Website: lowes
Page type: stored-credit-cards
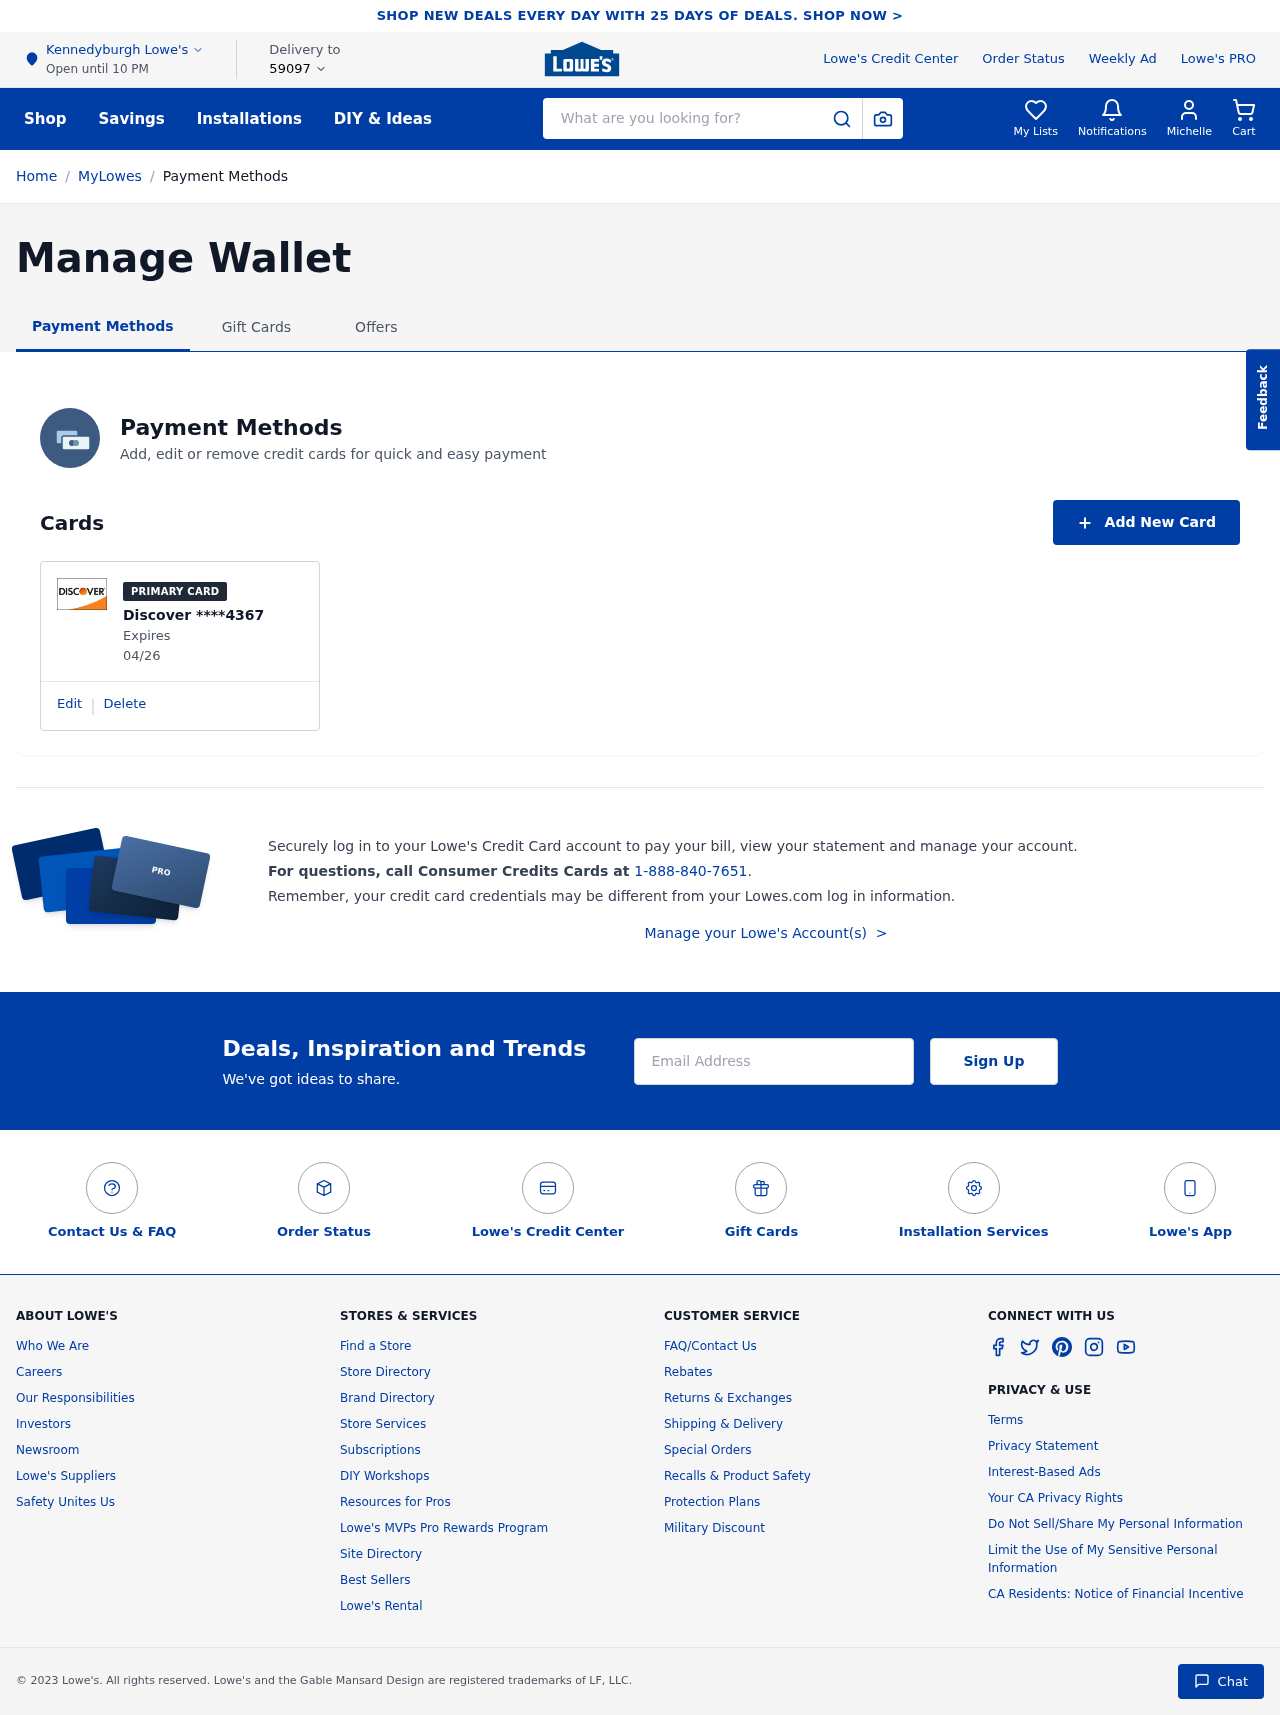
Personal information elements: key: PII_CARD_EXPIRY
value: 04/26
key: PII_CARD_LAST4
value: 4367
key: PII_CARD_TYPE
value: Discover
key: PII_CITY
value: Kennedyburgh
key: PII_EMAIL
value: mgriffin@hotmail.com
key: PII_FIRSTNAME
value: Michelle
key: PII_POSTCODE
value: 59097
Search elements: key: HEADER_SEARCH
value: What are you looking for?